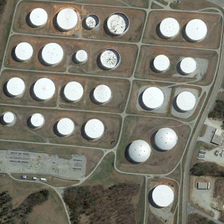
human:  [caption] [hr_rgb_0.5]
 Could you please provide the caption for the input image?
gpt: four rows of white storage tanks are near some green trees .

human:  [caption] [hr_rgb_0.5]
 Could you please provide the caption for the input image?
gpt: four rows of white storage tanks are near some green trees .

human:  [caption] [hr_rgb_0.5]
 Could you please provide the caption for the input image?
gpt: four rows of white storage tanks are near some green trees .

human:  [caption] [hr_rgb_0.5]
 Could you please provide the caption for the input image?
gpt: four rows of white storage tanks are near some green trees .

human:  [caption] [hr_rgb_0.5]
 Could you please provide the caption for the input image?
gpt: four rows of white storage tanks are near some green trees .